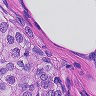
Metastatic tissue present: yes